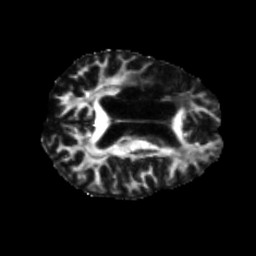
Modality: FA
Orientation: axial
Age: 68
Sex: female
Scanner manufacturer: siemens
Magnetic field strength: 3 T
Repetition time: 5.25 s
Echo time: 0.08 s